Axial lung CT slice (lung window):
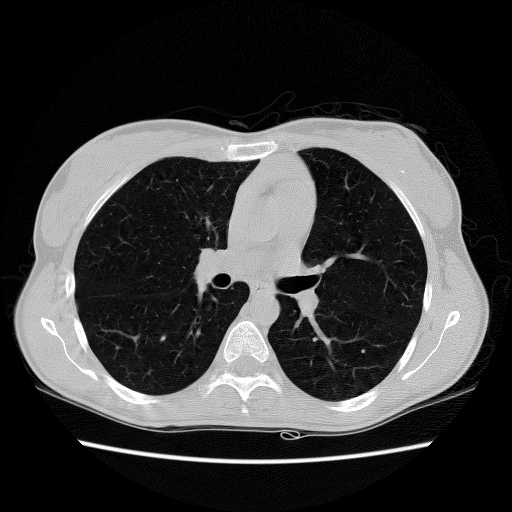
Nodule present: no